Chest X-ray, AP view. Patient: 54 years old, sex M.
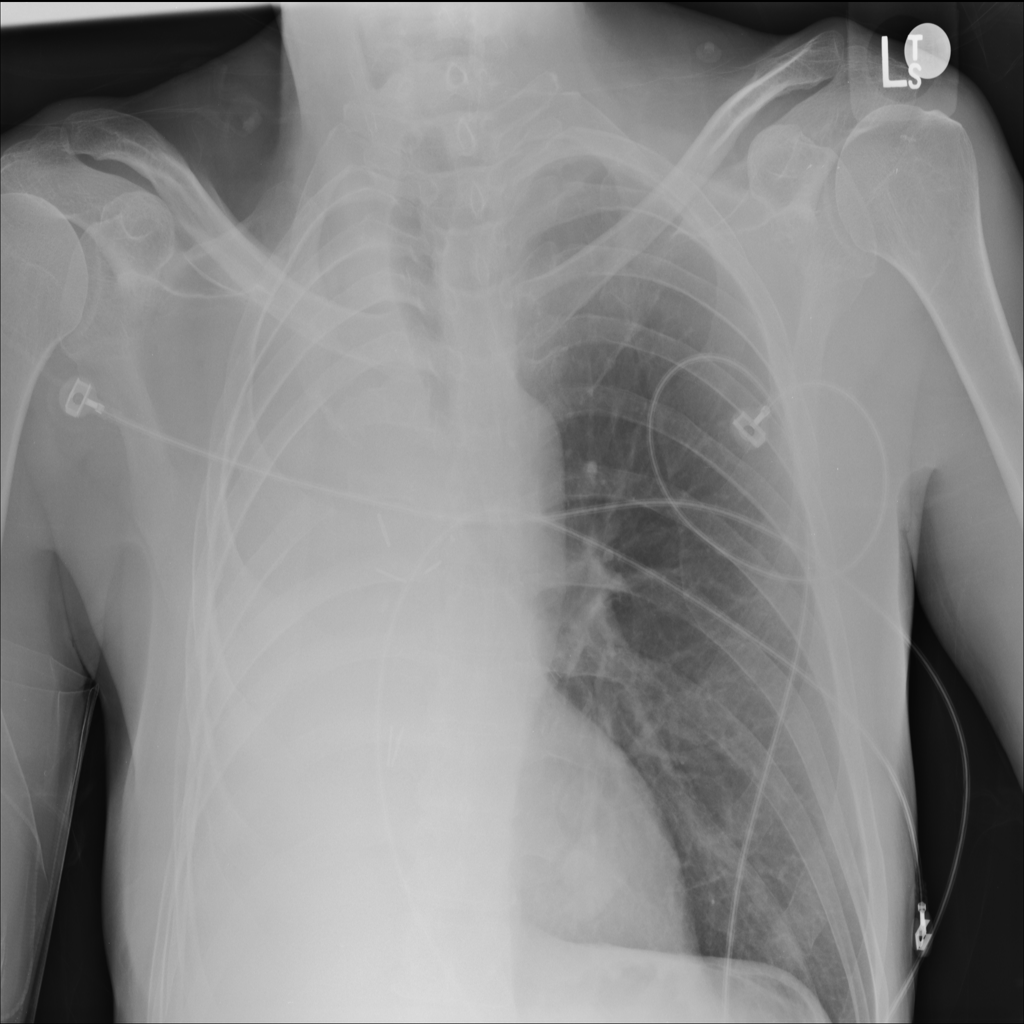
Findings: No Finding